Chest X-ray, PA view. Patient: 28 years old, sex M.
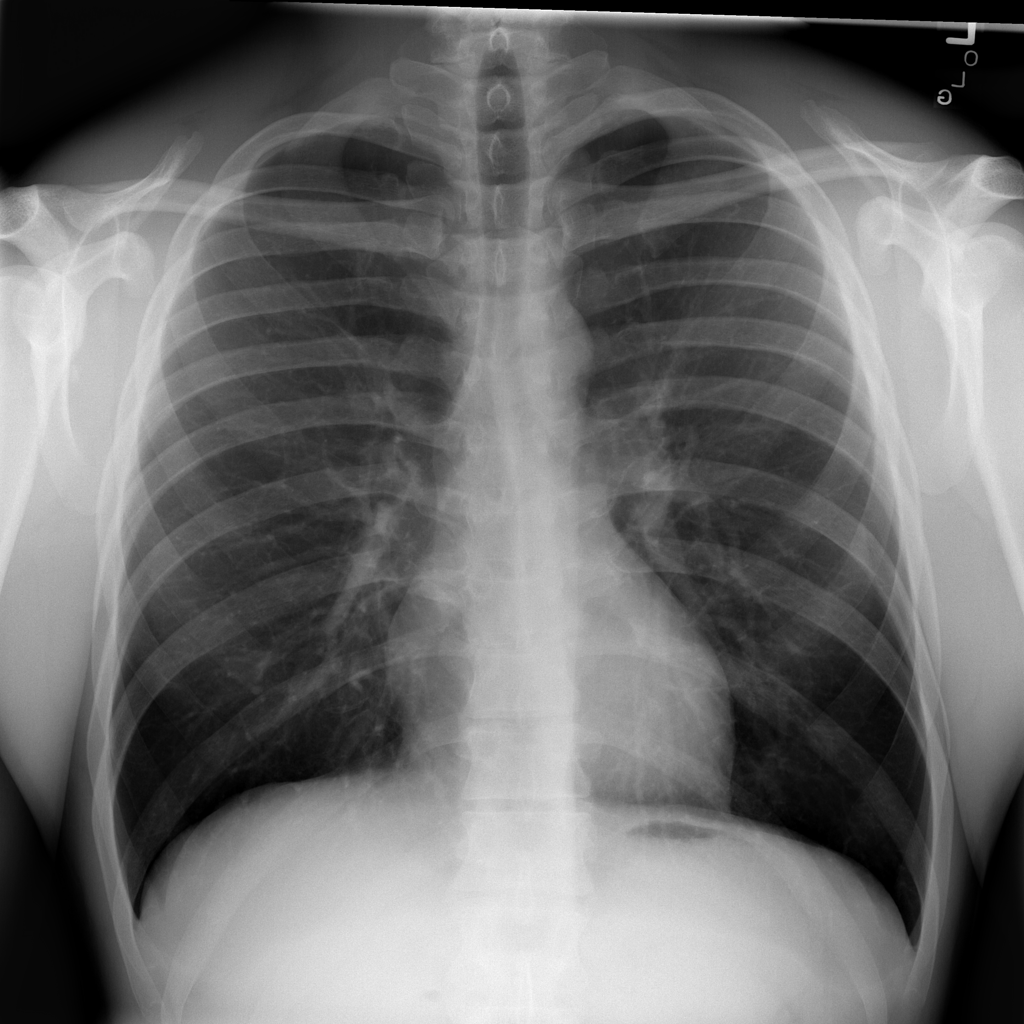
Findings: No Finding